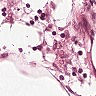
Metastatic tissue present: no